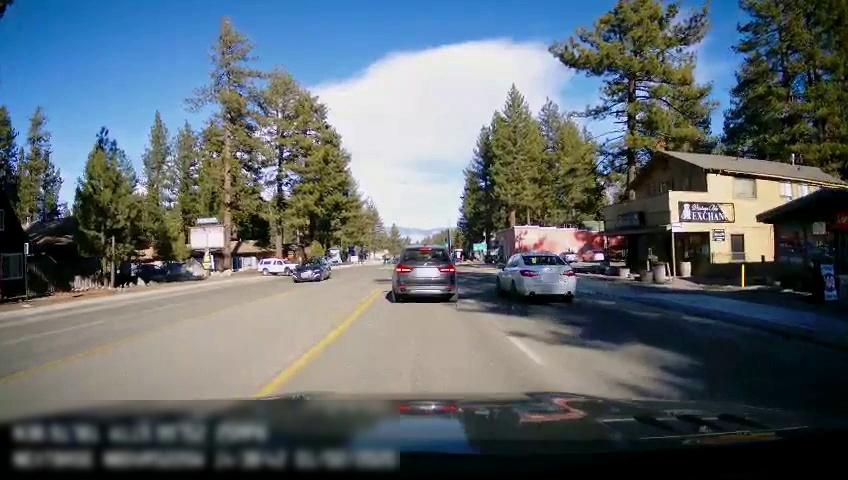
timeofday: Day
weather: Sunny
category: Drivable Space
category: Vehicles | Car
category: Vehicles | SUV
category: Vehicles | Car
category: Vehicles | SUV
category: Vehicles | Car
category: Vehicles | Car
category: Lanes | Opposite Lane
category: Lanes | Opposite Lane
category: Lanes | Current Lane
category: Lanes | Opposite Lane